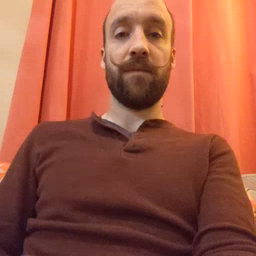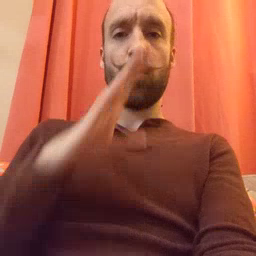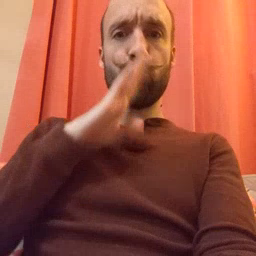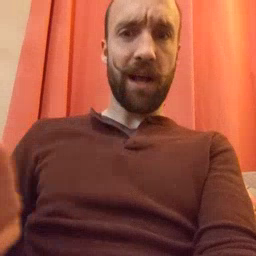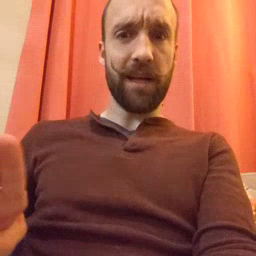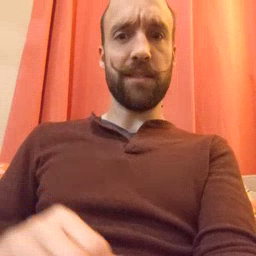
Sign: quiet